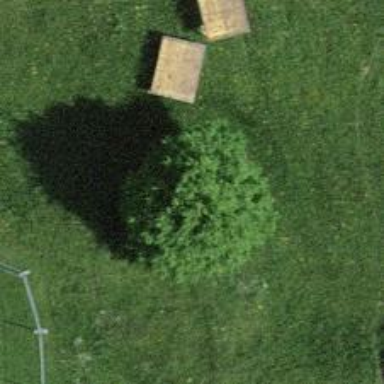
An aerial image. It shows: Beautiful tree in nature.